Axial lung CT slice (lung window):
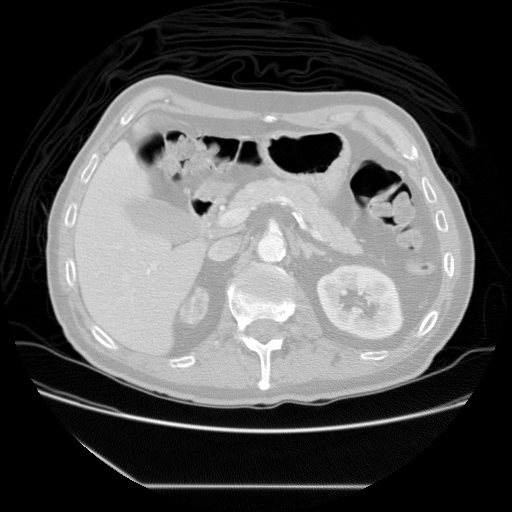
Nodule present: no